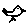
Label: bird